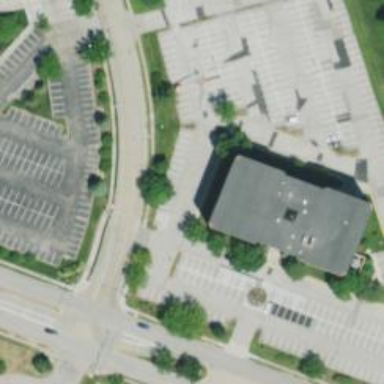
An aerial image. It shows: Office building.